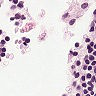
Metastatic tissue present: no